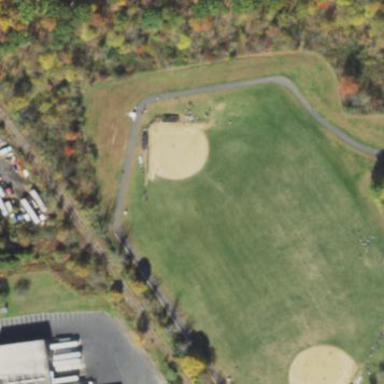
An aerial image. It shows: Softball pitch for leisure sports.